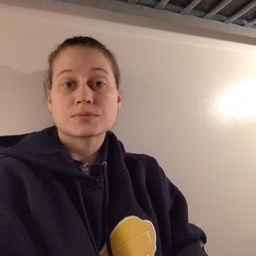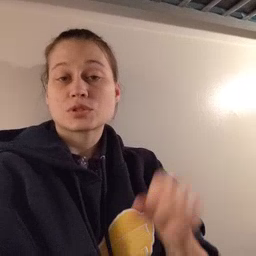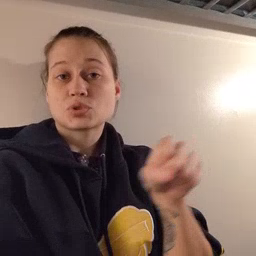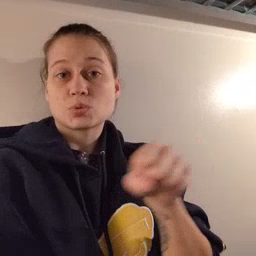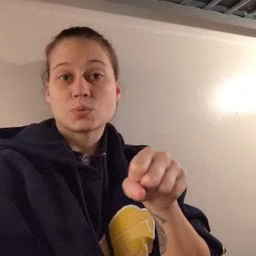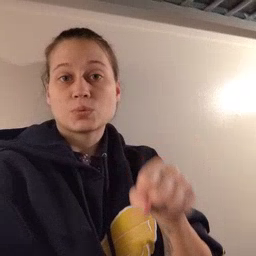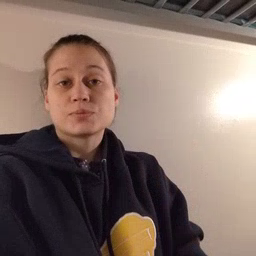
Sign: shoe